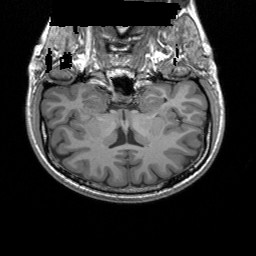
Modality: T1w
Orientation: sagittal